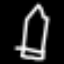
Label: pencil